Aerial crown-view tile of a tropical tree (Barro Colorado Island, Panama), acquired 20250715:
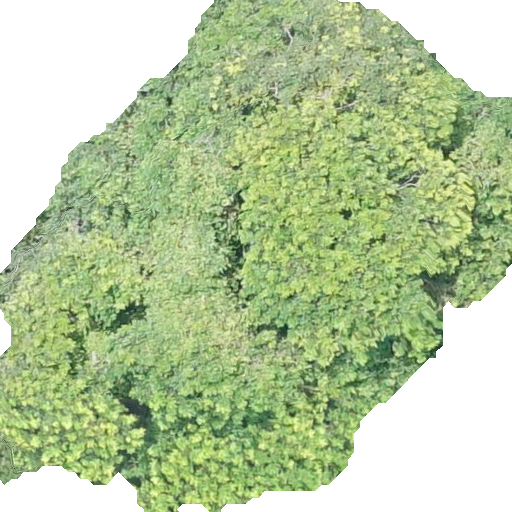
Species: Simarouba amara
GBIF accepted scientific name: Simarouba amara
Crown area: 292.554 m²